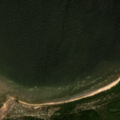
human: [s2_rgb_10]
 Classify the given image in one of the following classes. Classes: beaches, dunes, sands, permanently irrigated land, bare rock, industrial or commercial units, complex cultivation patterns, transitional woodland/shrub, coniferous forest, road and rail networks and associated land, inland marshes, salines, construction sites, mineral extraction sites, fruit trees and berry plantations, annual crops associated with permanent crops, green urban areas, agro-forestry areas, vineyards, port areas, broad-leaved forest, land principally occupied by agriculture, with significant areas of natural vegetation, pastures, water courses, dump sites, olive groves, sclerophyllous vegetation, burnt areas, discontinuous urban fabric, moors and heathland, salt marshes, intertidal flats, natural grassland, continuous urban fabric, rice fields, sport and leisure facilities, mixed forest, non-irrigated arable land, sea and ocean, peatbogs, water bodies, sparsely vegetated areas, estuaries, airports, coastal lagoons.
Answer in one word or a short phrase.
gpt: coniferous forest, sea and ocean